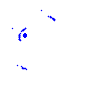
Particle: kaon